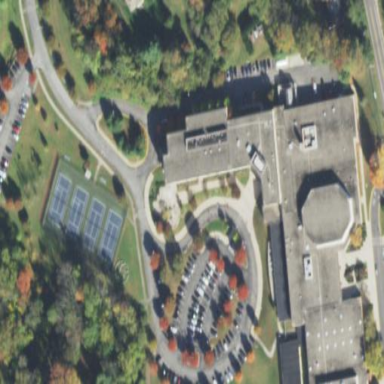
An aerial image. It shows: School building.